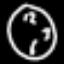
Label: clock